Question: I've already asked a very similar question but that was using javascript/php - i've not had much luck finding an ideal solution so want try to emulate a chart using just CSS that looks similar to that below
As you can see the chart rows have a secondary element that is overlayed in a different colour & with a black border. This is the style that I am trying to achieve - can anyone suggest how to best go about this?
Can anyone suggest the best way to go about this possibly by creating another chart overlayed on top of another?

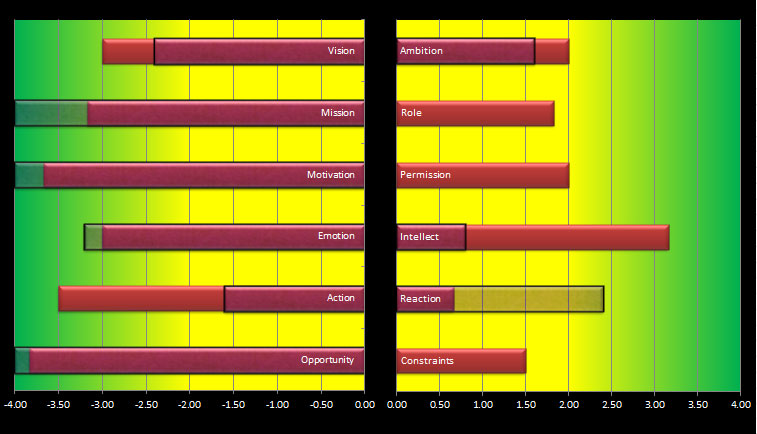
Answer: My attempt at doing the chart with pure CSS <URL>
... and a second version with a lot less HTML and cleaner CSS: <URL>